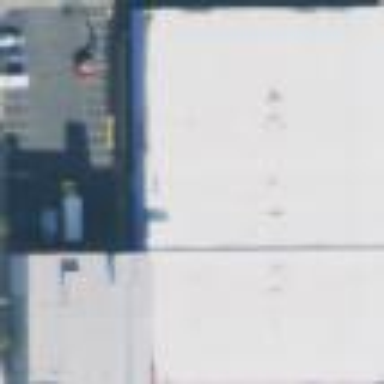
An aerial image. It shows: Building that serves as storage rental shop.